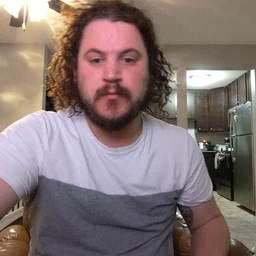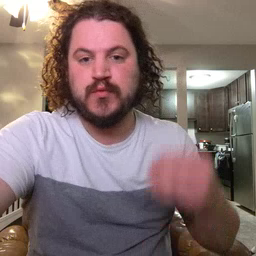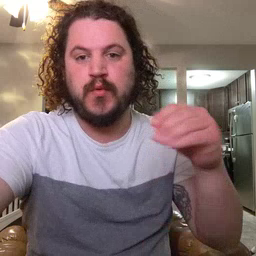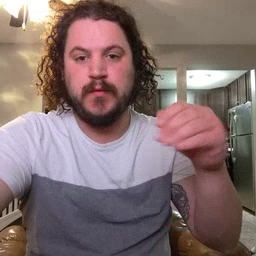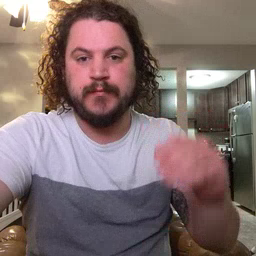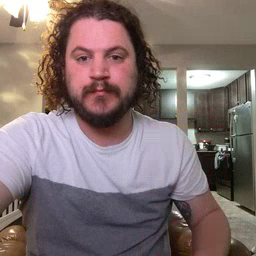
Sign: store